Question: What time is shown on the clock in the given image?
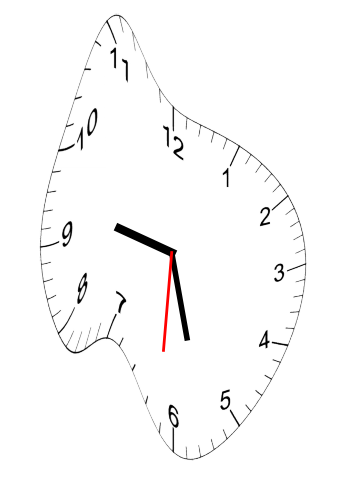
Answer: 09:27:31